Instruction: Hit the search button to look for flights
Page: home
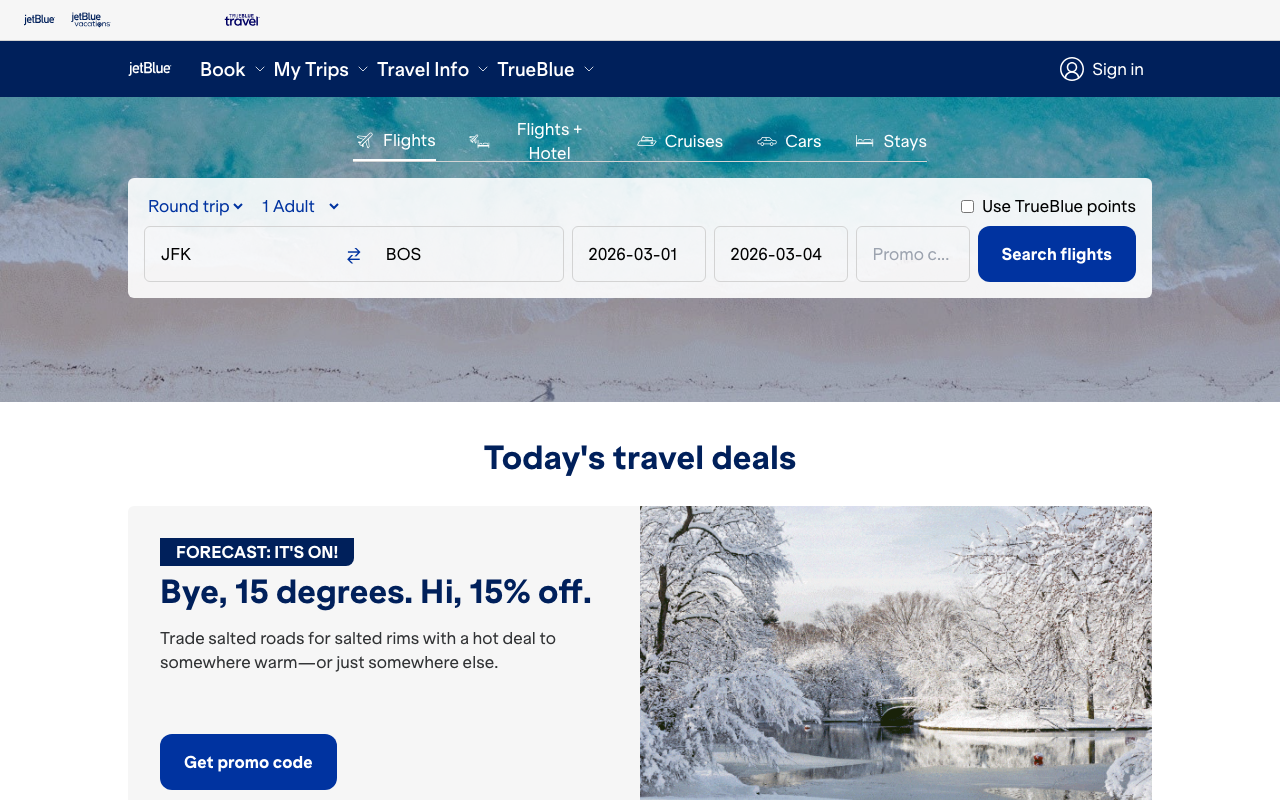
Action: click